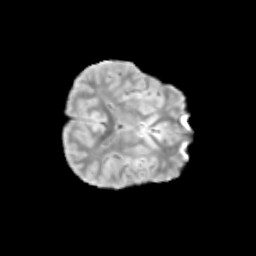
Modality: T2w
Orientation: axial
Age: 9
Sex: male
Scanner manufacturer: siemens
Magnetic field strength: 3 T
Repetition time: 3.8 s
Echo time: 0.07 s